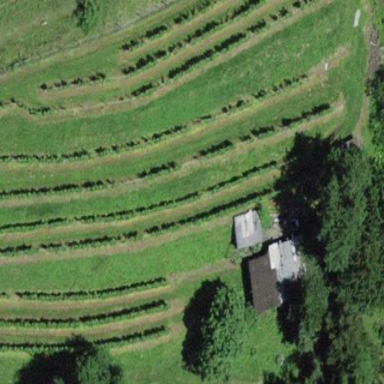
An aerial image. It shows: Vineyard.